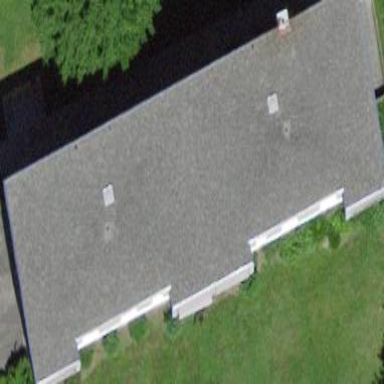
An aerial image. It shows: Apartment building with flat roof.